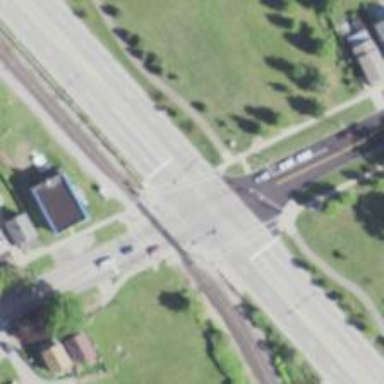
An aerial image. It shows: Railway crossing.